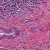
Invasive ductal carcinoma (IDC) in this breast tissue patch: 1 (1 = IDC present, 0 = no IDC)